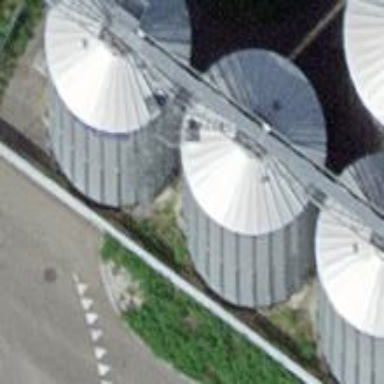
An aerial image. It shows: Storage tank that is man-made.